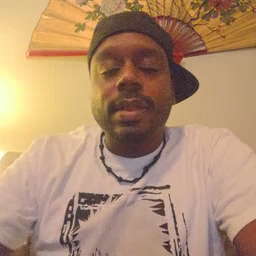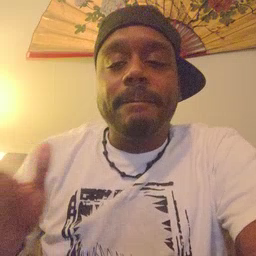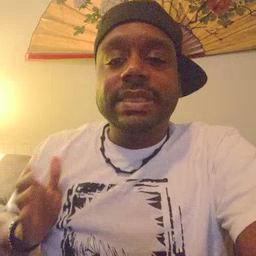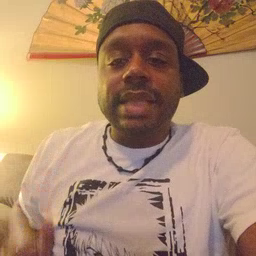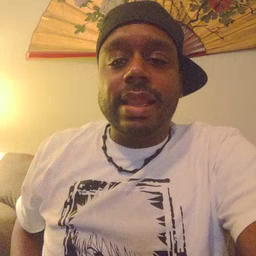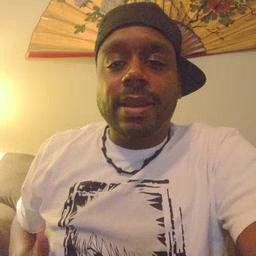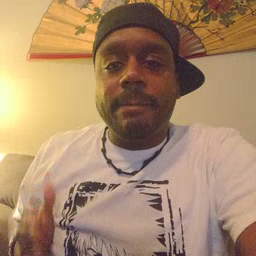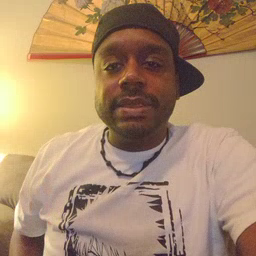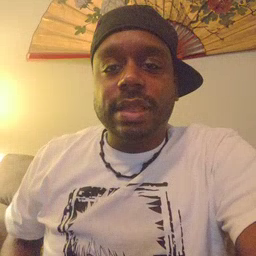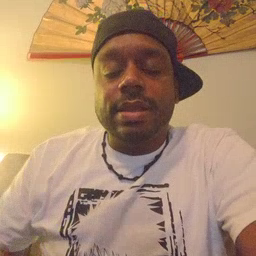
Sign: beside